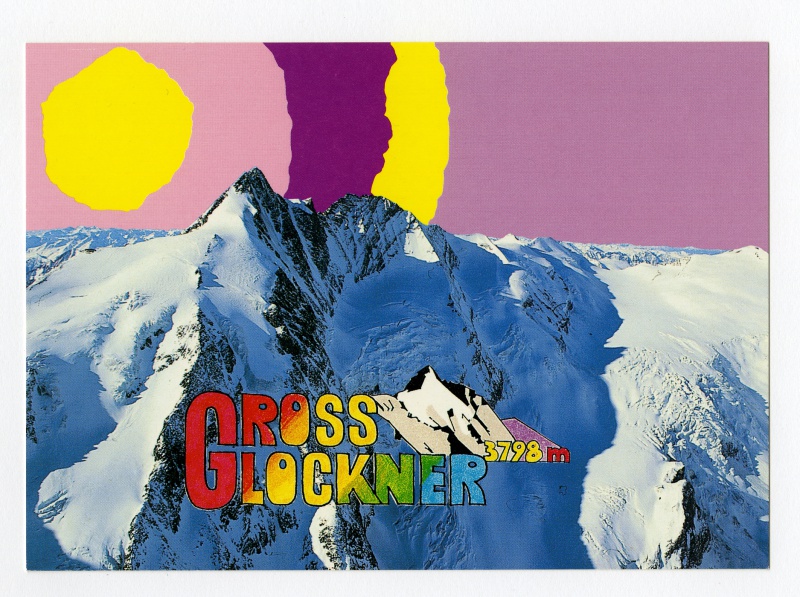
Institution: Gemeindearchiv Kals
Schlagwörter: berg, blau, felsen, himmel, schatten, weiß, gelb, landschaft, bunt, schwarz, eis, schnee, party, horizont, kalt, natur, sonne, rosa, kreis, schrift, abstrakt, berge, fels, gebirge, gipfel, gletscher, hang, lila, violett, winter, wolkenlos, werbung, inszenierung, langeweile, sport, hoch, collage, foto, panorama, pink, höhe, heimat, wandern, alpen, urlaub, groß, violet, text, beschriftung, plakat, kunst, ferien, österreich, zahl, schneebedeckt, wien, postkarte, zufriedenheit, bergmassiv, regenbogen, tourismus, salzburg, blau weiß, bergsteiger, kultur, schi, schneebedeckte berge, pop, bergsteigen, jugendkultur, schne, unangenehm, skifahren, sonnenbrand, großglockner, #, 90er, schifahren, esonne, 3798, 3798 m, glockner, kek, könig der berge, apres ski party, winterwonderland, weit oben, kalte luft, schön bunt, snowboarden, höhenmeter, vermarktung, marketing, österreic, alpenstraße, bergdarstellung